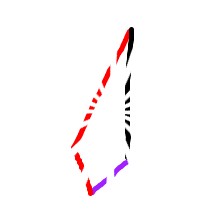
Shape: kite